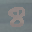
Label: 8